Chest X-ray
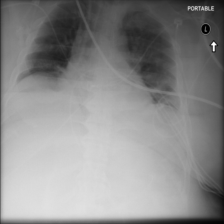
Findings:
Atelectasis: positive
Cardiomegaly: negative
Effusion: negative
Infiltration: negative
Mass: negative
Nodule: negative
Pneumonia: negative
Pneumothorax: negative
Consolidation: negative
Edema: negative
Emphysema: negative
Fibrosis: negative
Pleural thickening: negative
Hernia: negative